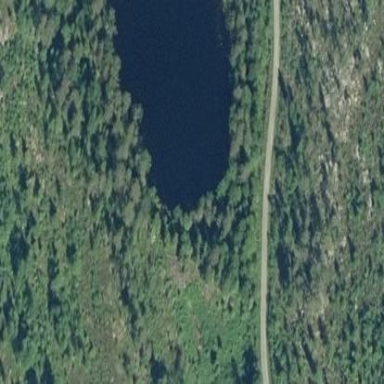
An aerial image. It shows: Serene lake.